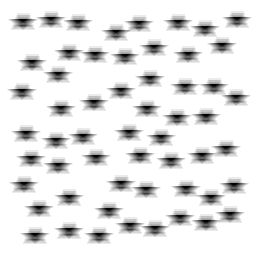
Squares: 0
Triangles: 0
Stars: 56
Total shapes: 56